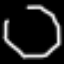
Label: octagon